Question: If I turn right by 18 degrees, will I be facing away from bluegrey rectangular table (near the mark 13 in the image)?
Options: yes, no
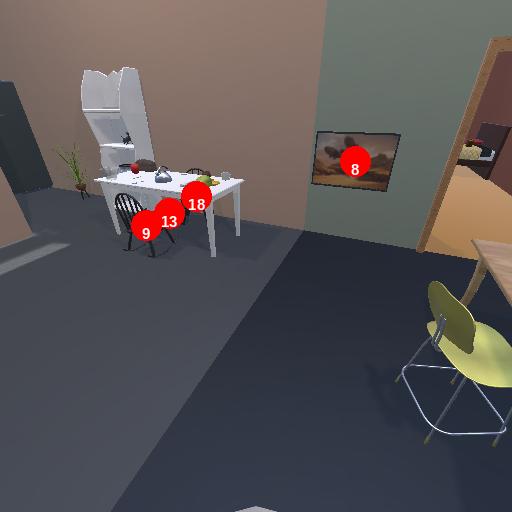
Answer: yes